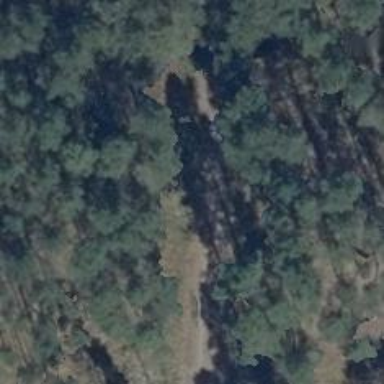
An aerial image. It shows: Track with grade3 tracktype.